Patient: sex M, age 30
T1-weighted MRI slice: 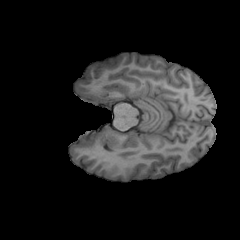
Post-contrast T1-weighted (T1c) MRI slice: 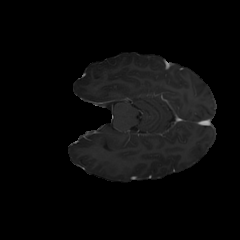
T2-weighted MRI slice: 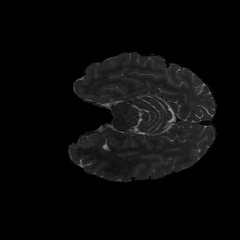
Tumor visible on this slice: no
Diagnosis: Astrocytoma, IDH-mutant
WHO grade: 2